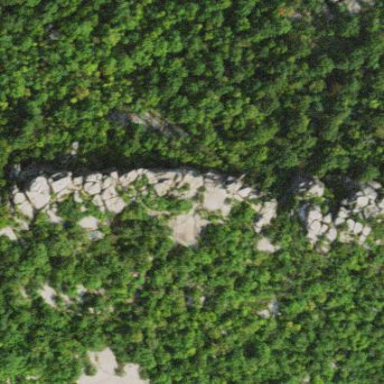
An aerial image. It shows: Landscape of bare rock.